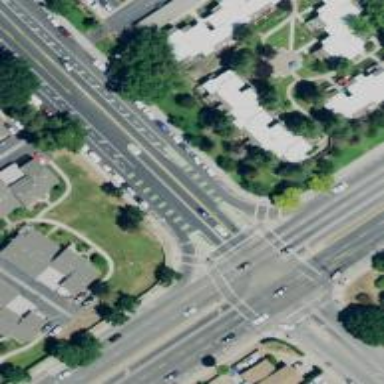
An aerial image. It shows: Solid stop line on the road marking.